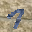
Label: 7